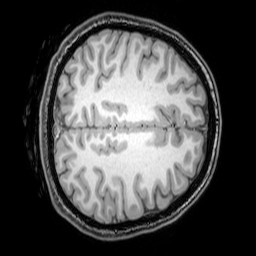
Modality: T1w
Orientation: axial
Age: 21
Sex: female
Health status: healthy
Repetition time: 0.081 s
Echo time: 0.037 s